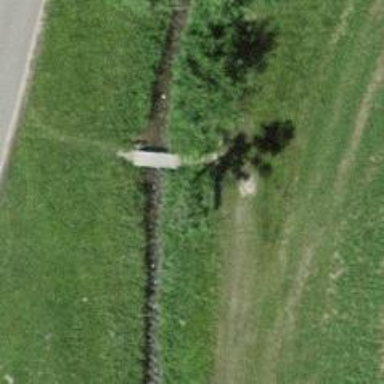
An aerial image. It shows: Path leading to bridge.